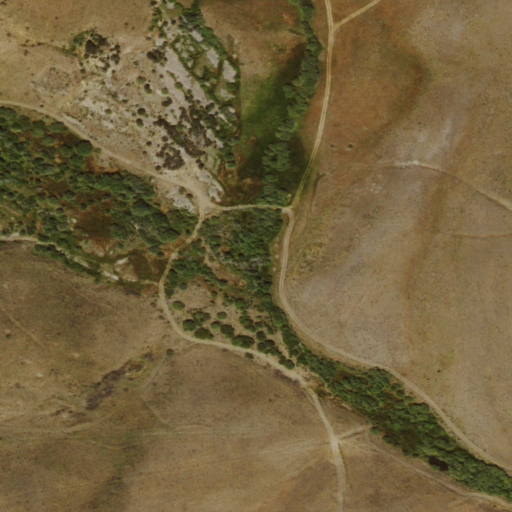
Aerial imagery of valley in Nevada named Hammond Canyon containing grassland and shrub